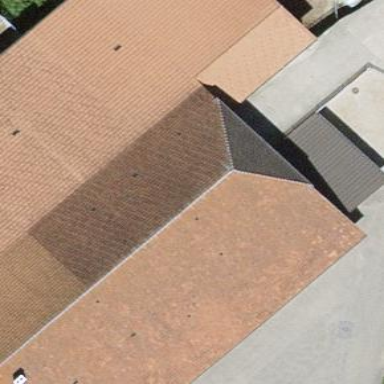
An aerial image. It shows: Farm building.